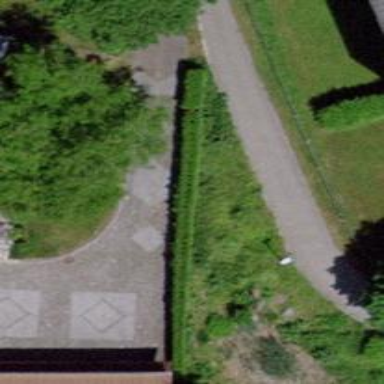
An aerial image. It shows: Paved driveway road for service purposes.